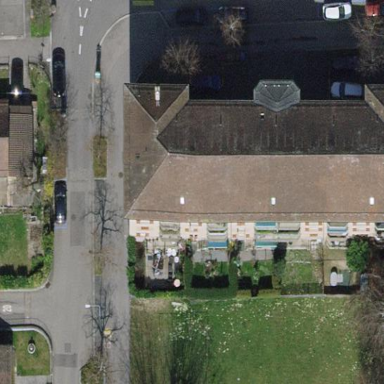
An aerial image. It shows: Hipped roof on apartment building.